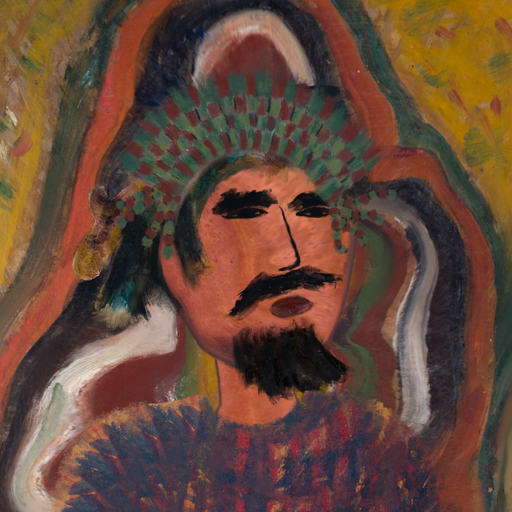
Background: AfterRaid, Head And Neck Side: Mother_And_Son_Mother, Face Side: Mosgoul, Bust: In_The_Sun, Hair Side: Pipe, Head Accessory: After_Raid_Crown, Second Necklace: Blank, Necklace: Blank, Baby: Blank